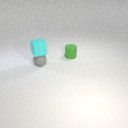
small gray rubber sphere to the left of small green rubber cylinder